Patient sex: M
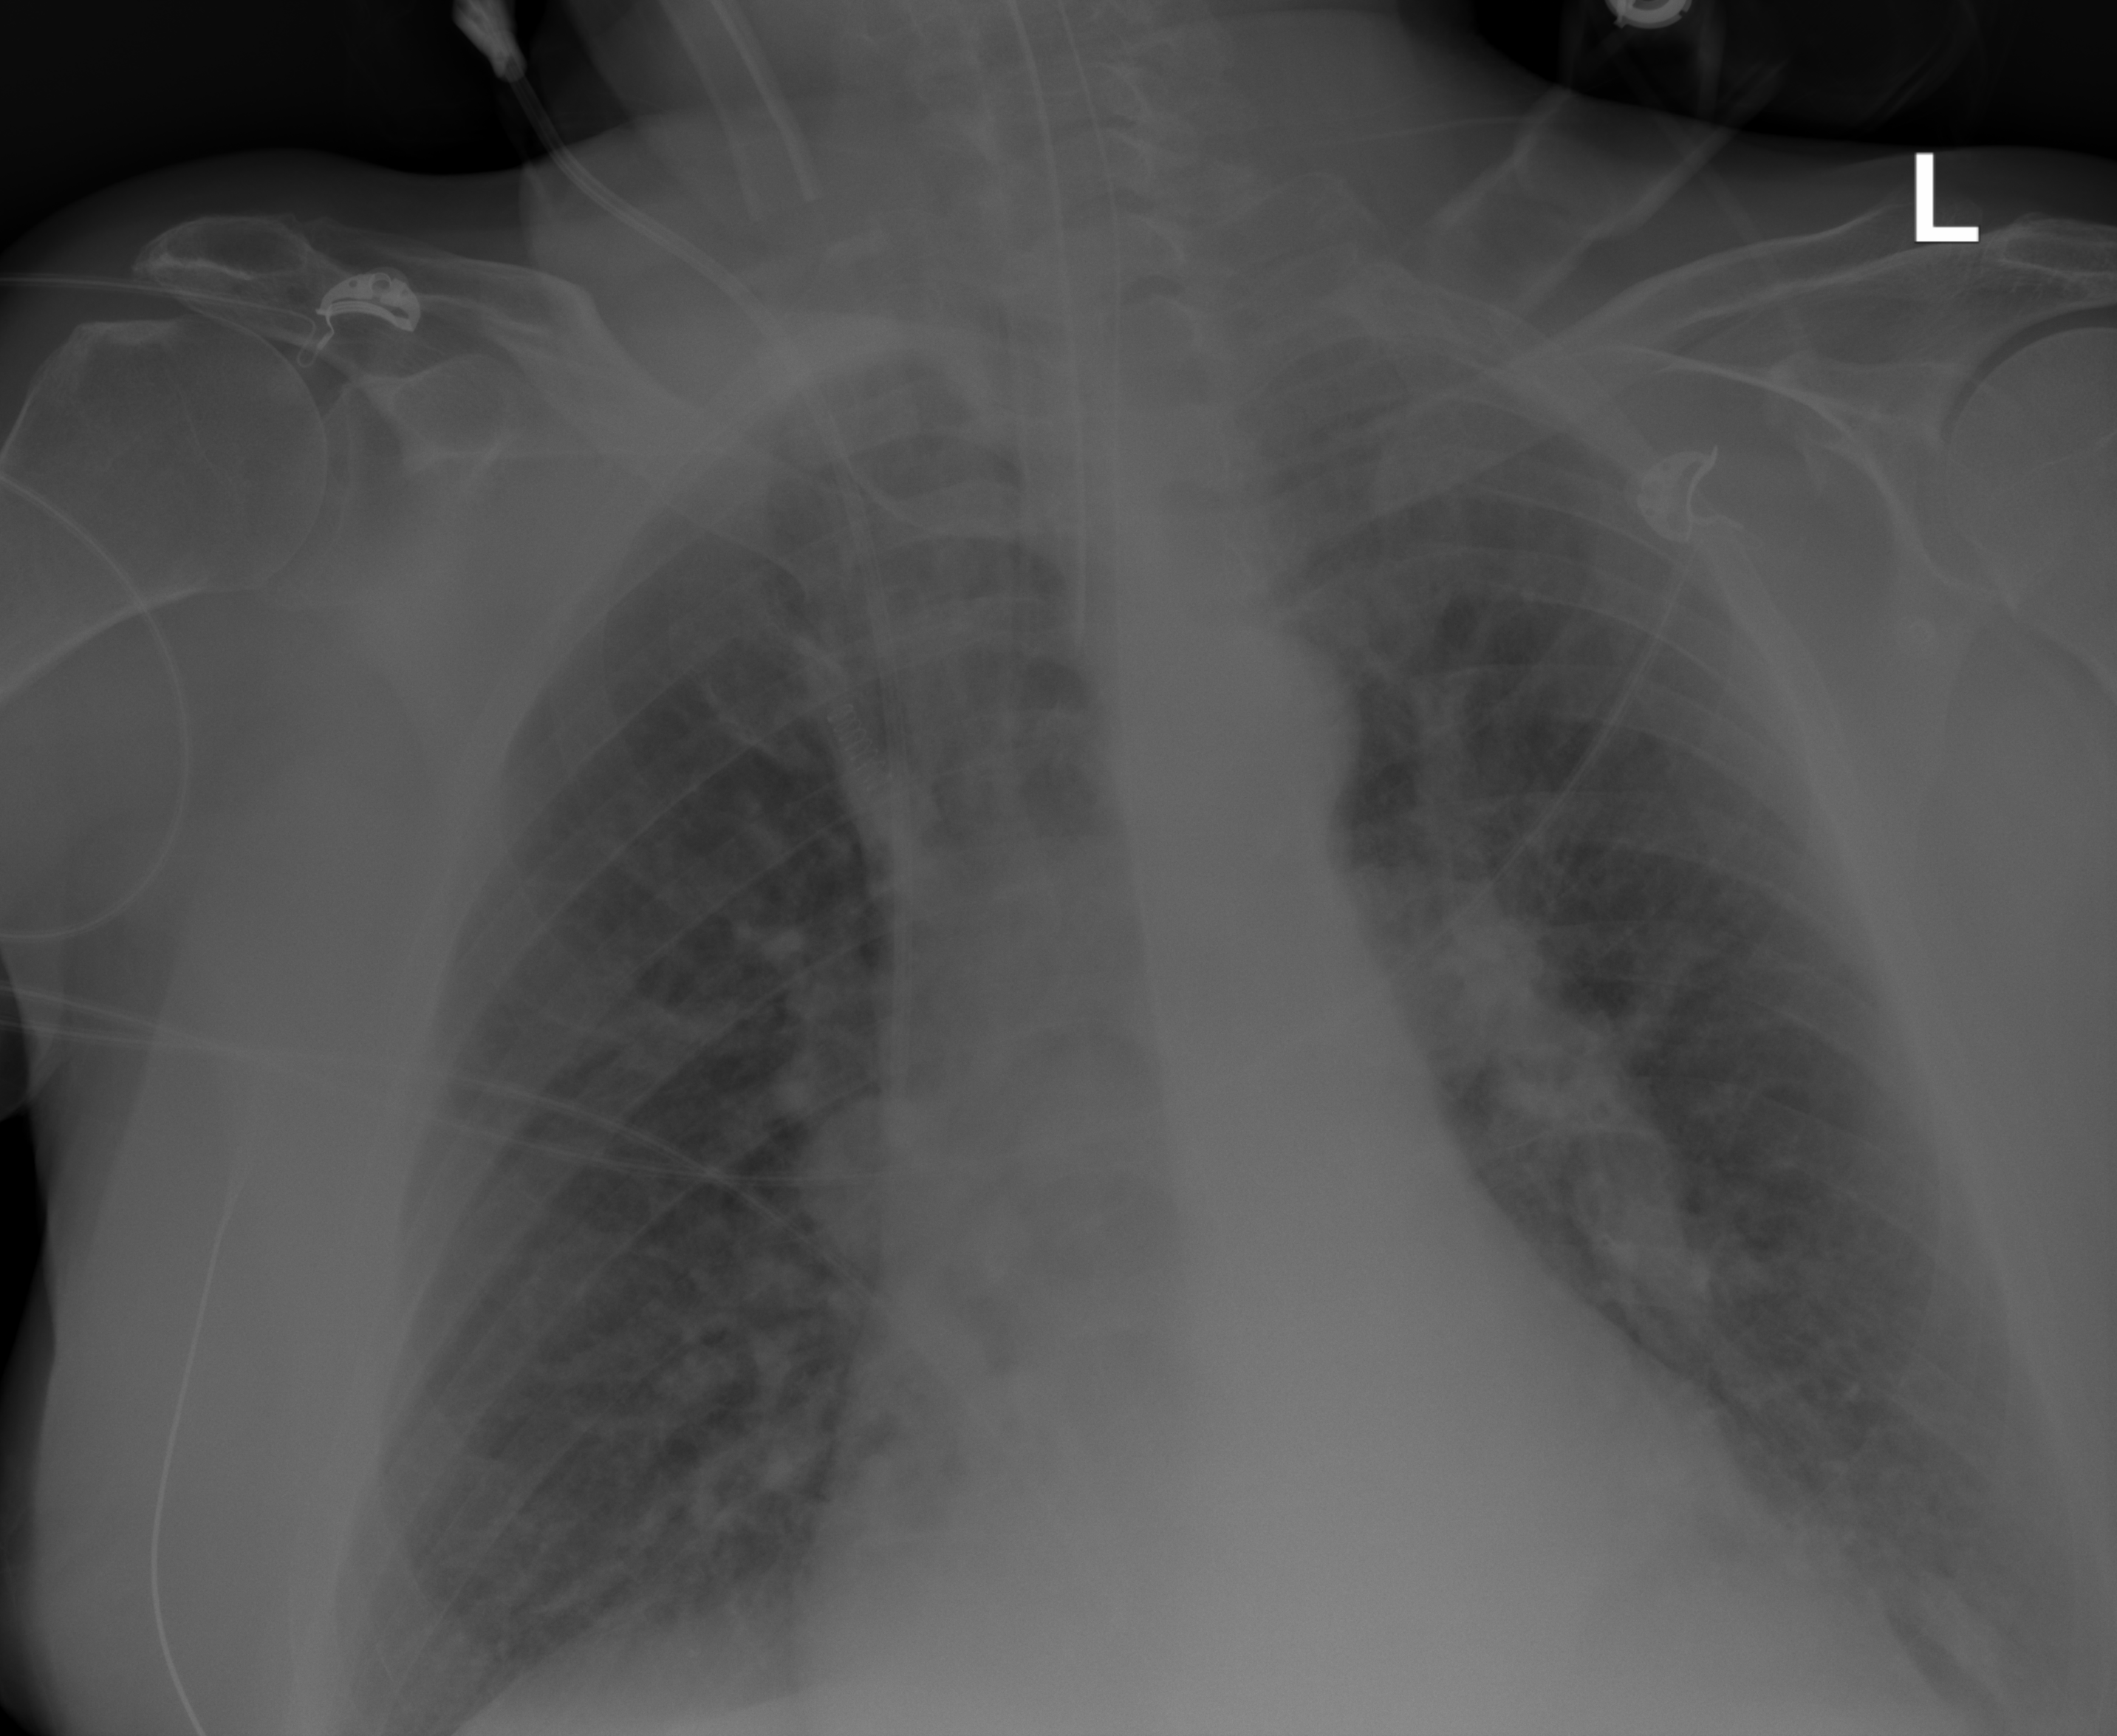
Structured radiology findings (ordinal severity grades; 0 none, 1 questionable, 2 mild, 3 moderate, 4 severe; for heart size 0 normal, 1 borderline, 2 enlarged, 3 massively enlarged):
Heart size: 1
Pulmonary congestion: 2
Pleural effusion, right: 0
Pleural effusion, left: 2
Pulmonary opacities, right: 2
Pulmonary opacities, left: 2
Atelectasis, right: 0
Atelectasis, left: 2